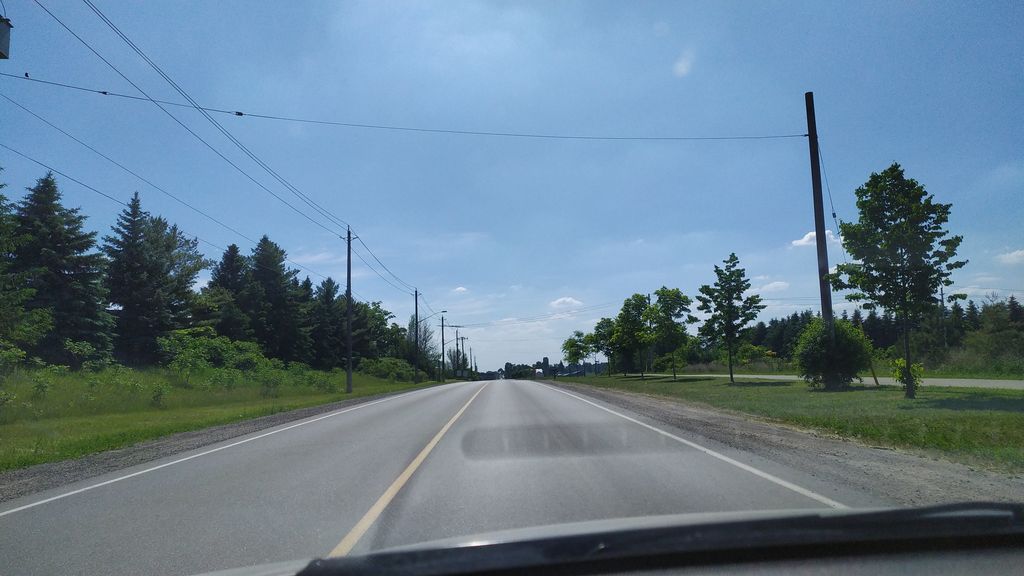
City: kitchener-waterloo